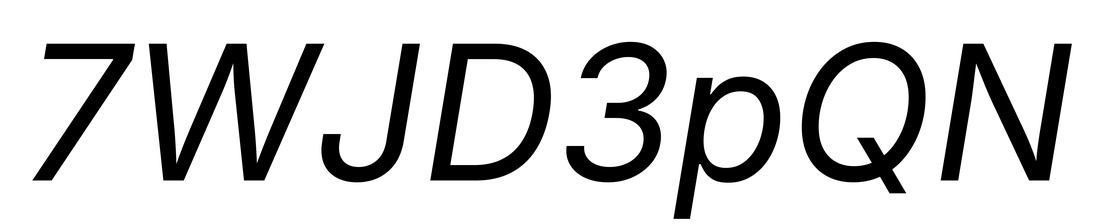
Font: Inter-Italic_Italic